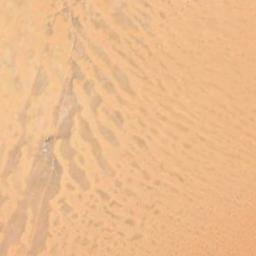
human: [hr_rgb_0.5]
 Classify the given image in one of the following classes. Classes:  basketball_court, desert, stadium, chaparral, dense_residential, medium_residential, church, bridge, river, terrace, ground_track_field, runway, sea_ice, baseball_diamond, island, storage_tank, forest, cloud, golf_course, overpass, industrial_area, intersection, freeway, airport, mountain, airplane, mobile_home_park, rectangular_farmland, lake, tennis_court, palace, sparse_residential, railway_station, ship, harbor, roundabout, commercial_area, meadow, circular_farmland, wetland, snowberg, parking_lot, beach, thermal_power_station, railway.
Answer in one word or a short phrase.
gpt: desert